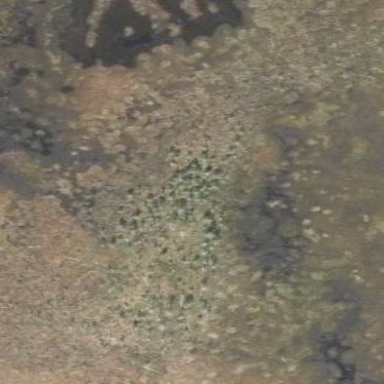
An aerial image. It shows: Swampy wetland area.